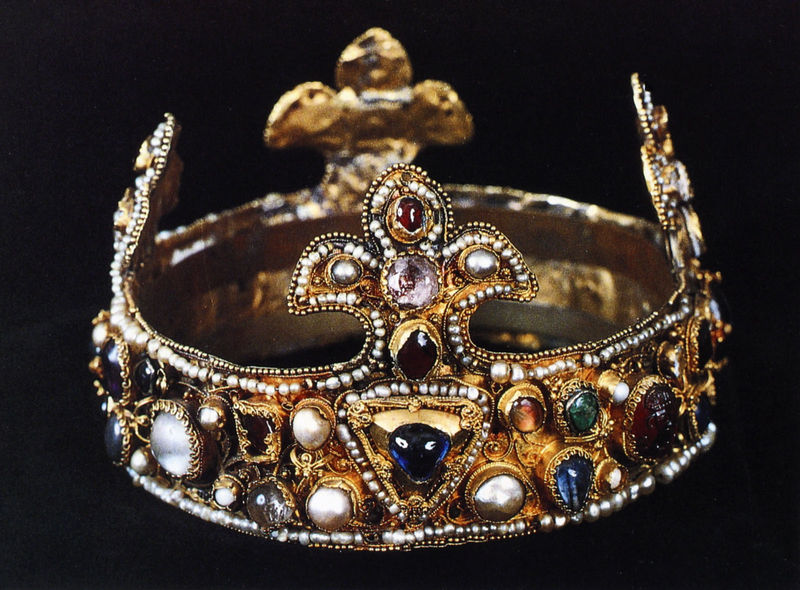
Titel: Krone der Goldenen Jungfrau
Standort: Essen, Dom/Domschatz (EU - D - NRW)
Schlagwörter: blau, grün, bunt, schmuck, rot, alt, silber, stein, gold, adel, diamanten, edelsteine, krone, perlen, könig, verzierung, metall, foto, symmetrisch, antik, krönung, besetzt, prunk, goldschmiedekunst, schatz, wertvoll, azur, rubin, saphir, bergkristall, smaragd, rubine, eingefasst, zisiliert, juwelen, handgemacht, safir, gemen, geme#, goldschiedekunst